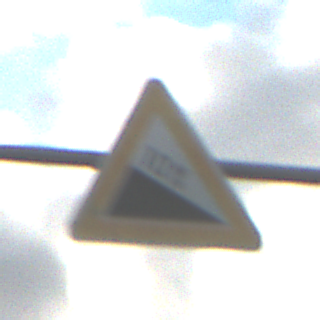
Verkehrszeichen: Gefaelle10
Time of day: SunriseSunset
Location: Outdoor (RoadRail)
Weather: PartlyCloudy
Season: NotSpecified
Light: Natural